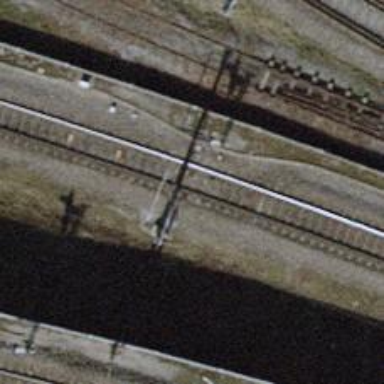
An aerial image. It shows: Railway signal.